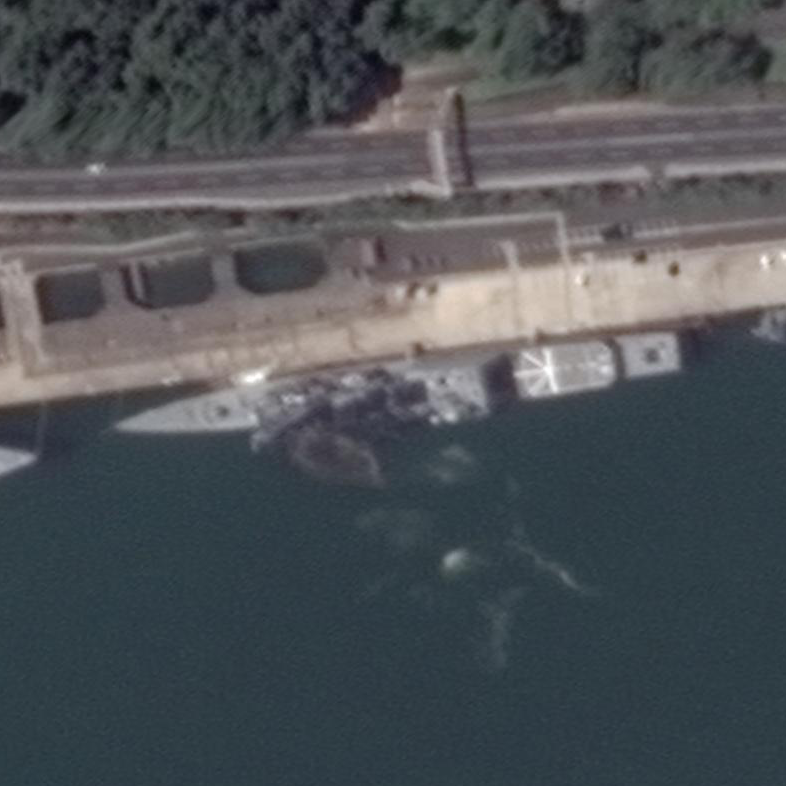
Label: cruiser